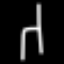
Label: chair